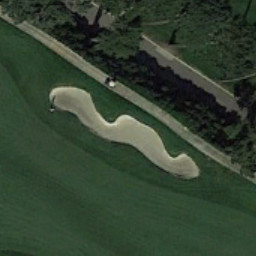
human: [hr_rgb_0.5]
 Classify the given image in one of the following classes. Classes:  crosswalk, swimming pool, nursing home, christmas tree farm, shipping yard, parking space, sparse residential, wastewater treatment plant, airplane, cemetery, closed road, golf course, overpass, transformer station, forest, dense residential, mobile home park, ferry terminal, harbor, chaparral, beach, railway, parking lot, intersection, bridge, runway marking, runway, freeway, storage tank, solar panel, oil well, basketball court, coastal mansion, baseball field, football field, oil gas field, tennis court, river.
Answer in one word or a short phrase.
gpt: golf course